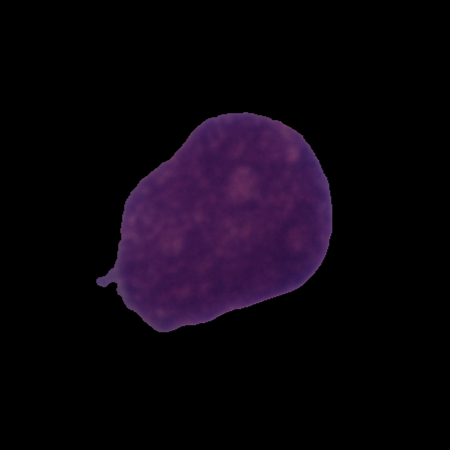
Label: cancer